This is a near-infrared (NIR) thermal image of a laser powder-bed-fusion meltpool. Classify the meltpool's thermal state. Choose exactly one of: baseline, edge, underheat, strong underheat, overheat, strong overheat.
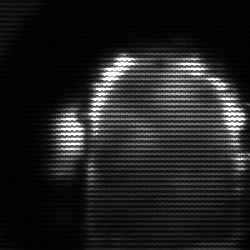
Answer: baseline